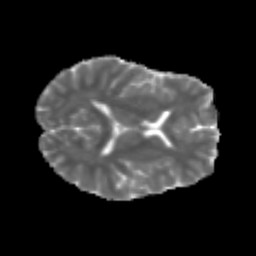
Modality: MD
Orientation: axial
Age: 47
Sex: male
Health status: healthy
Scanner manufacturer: siemens
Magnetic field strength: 3 T
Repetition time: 3.6 s
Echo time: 0.092 s